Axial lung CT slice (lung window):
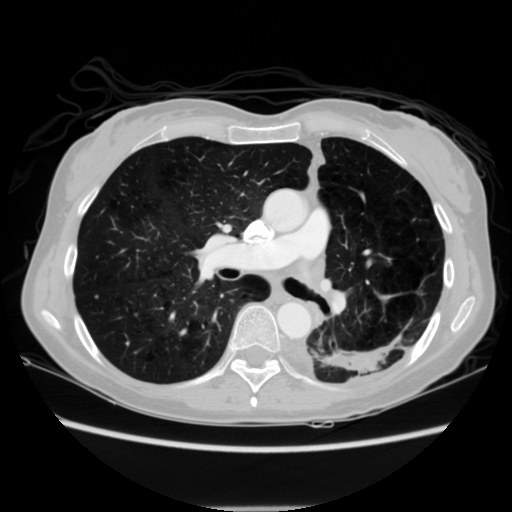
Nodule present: no